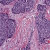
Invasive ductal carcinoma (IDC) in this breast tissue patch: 0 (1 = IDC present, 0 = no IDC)